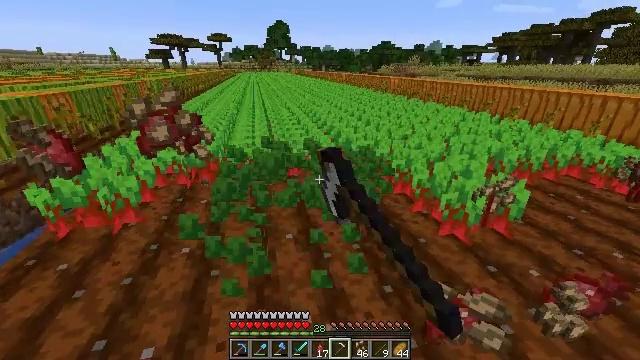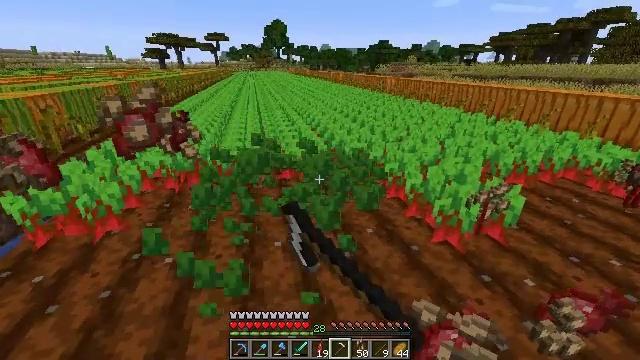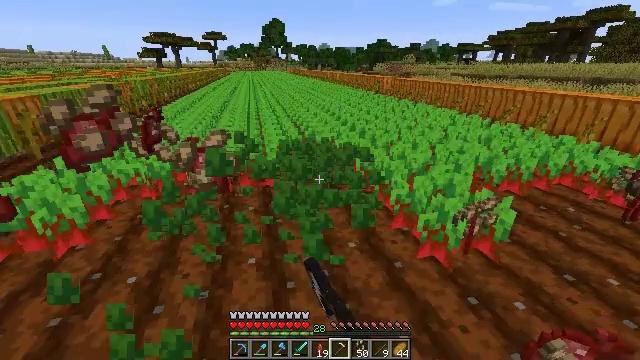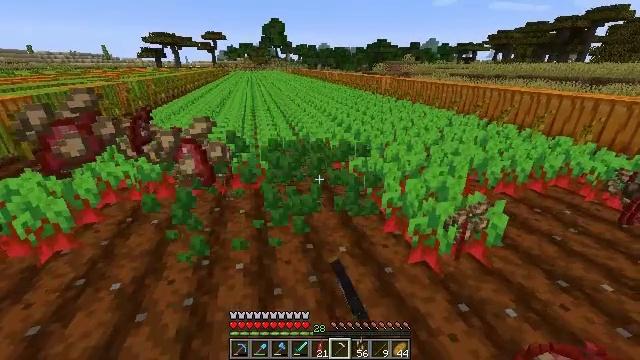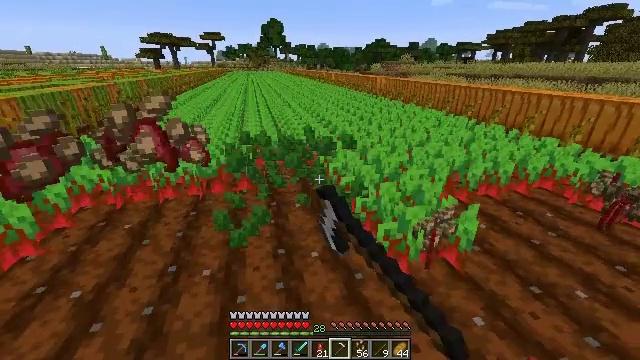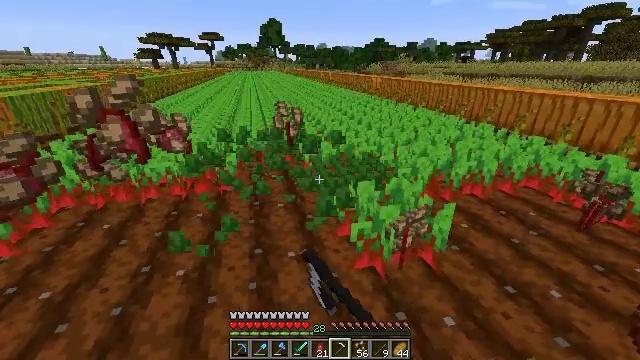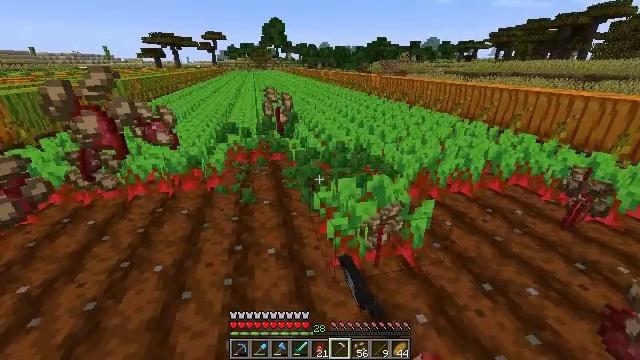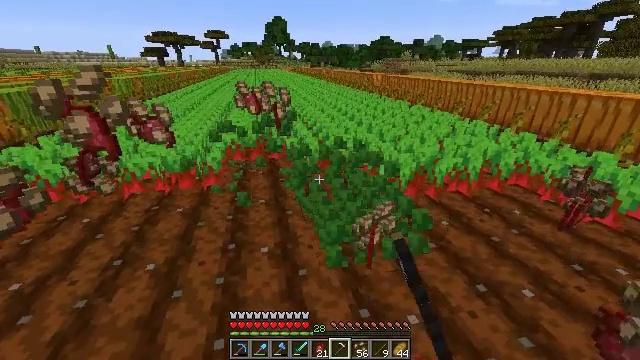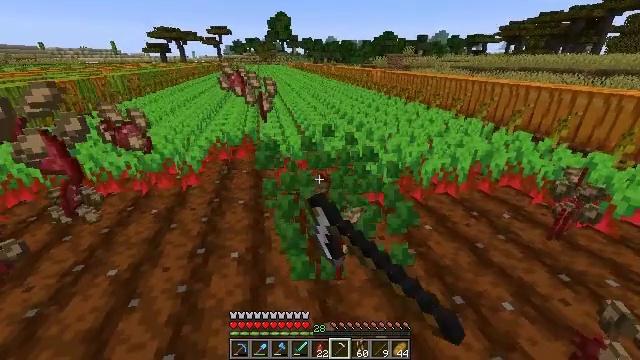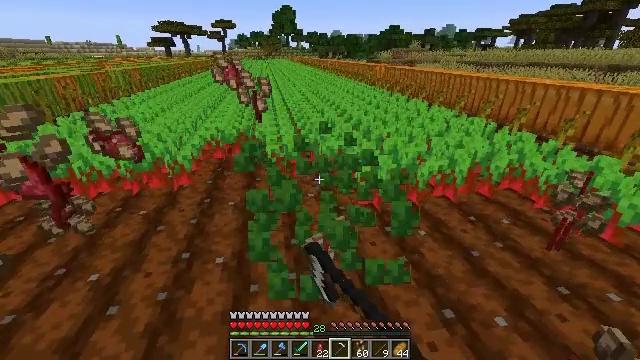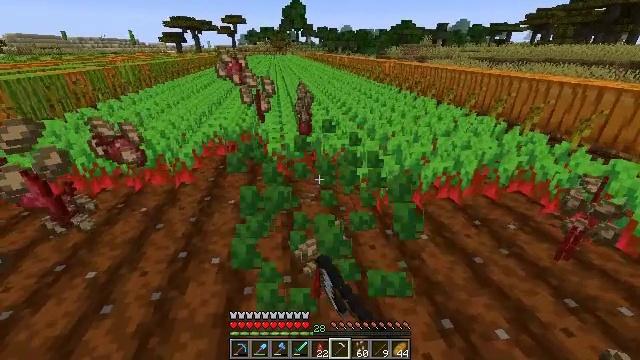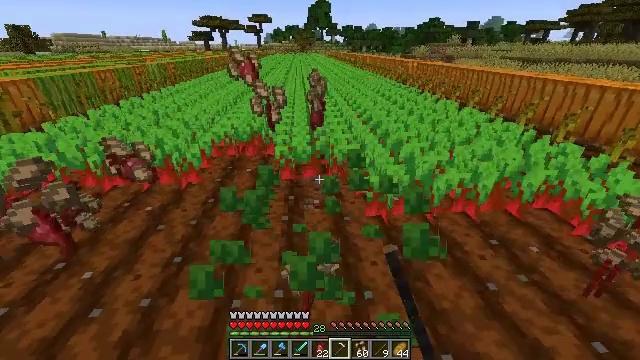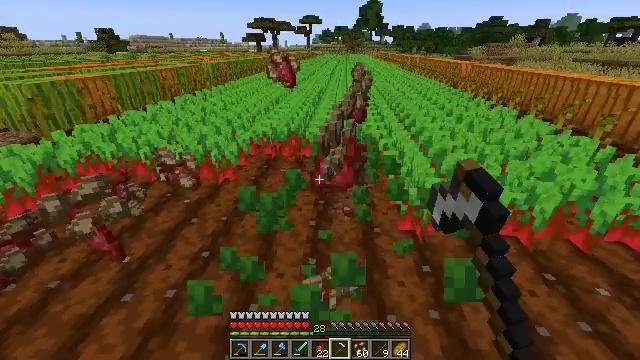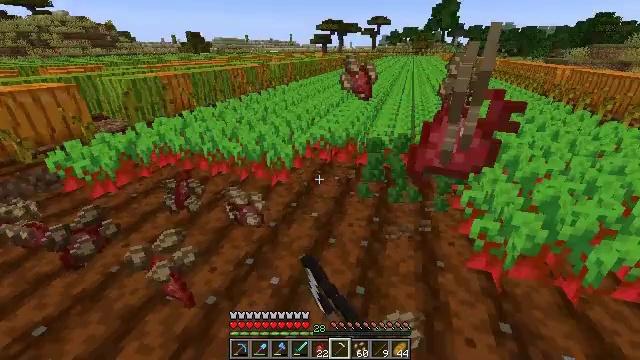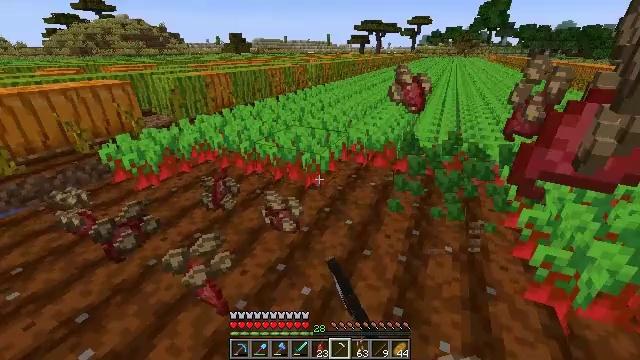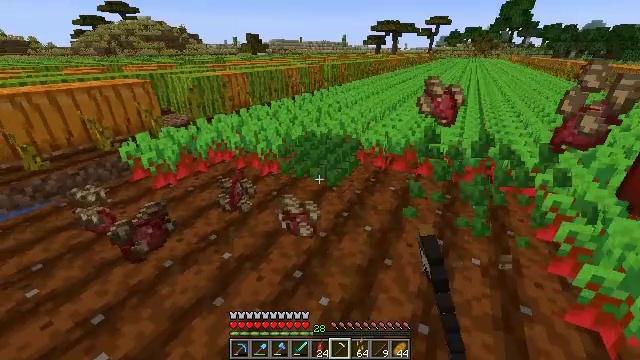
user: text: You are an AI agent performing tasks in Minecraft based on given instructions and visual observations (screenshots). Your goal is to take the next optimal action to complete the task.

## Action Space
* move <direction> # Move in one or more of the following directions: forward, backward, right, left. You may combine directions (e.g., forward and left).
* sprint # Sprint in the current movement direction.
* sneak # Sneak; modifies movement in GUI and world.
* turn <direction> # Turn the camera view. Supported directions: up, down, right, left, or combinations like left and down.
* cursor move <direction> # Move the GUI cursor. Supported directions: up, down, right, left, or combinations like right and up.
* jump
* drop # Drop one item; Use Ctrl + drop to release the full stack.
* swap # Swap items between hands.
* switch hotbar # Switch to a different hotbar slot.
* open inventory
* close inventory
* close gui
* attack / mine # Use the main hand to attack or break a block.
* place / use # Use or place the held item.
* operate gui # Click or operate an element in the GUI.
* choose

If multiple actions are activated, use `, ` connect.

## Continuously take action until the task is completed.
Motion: motion action
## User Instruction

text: Gather beetroots by breaking the plants.
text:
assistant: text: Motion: move forward and move right, attack / mine
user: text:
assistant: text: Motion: move right, attack / mine
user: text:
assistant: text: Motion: move right, attack / mine
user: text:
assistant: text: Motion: move right, attack / mine
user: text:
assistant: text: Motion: move right, attack / mine
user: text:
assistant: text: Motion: move right, attack / mine
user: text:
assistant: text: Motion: move forward and move right, attack / mine
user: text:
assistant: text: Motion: move forward and move right, attack / mine
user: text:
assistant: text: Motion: move forward and move right, turn left, attack / mine
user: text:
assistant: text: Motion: move forward and move right, turn left, attack / mine
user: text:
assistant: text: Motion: move forward and move right, turn left, attack / mine
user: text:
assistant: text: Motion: move forward and move left, turn left, attack / mine
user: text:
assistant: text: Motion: move forward and move left, turn left, attack / mine
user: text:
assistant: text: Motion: move forward and move left, turn left, attack / mine
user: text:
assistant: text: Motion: move forward and move left, turn left, attack / mine
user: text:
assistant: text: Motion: move forward and move left, turn left, attack / mine
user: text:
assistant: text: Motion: move forward and move left, turn left, attack / mine
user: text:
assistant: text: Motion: move forward and move left, turn left, attack / mine
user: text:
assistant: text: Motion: move forward and move left, attack / mine
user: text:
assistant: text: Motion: move forward and move left, turn left, attack / mine
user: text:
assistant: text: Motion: move forward and move left, turn left, attack / mine
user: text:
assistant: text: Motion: move forward and move left, turn left, attack / mine
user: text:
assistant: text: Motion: move forward and move left, attack / mine
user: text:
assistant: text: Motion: move forward and move left, attack / mine
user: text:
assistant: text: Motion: move forward and move left, turn right, attack / mine
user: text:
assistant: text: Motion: move forward and move left, turn right and up, attack / mine
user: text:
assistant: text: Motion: move forward, turn right and up, attack / mine
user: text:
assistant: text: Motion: move forward, turn right and up, attack / mine
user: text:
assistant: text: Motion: move forward, turn right, attack / mine
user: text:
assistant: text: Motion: move forward, turn right, attack / mine